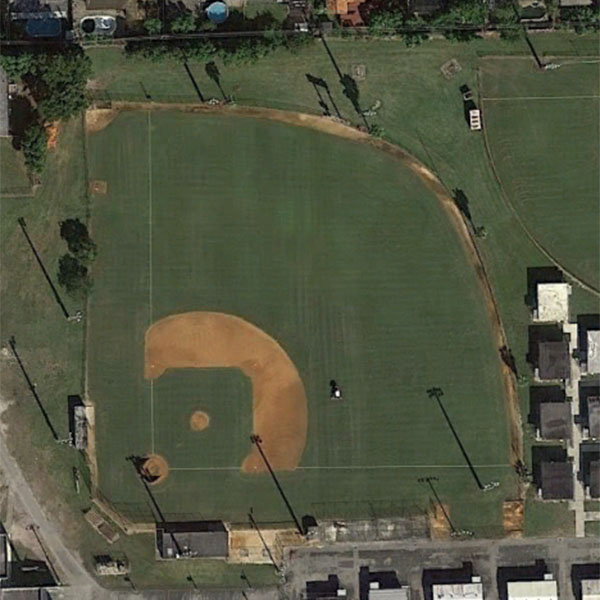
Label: BaseballField